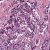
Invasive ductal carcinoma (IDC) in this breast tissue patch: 1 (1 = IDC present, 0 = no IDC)